高二 · 解析几何
7. 如图, 过抛物线 $y^{2}=2 p x(p>0)$ 的焦点 $F$ 的直线 $m$ 交抛物线于 $A, B$, 交其准线 $l$ 于点 $C$, 若 $|B C|=2|B F|,|A F|=3$, 则此抛物线的方程为 \$ \qquad \$

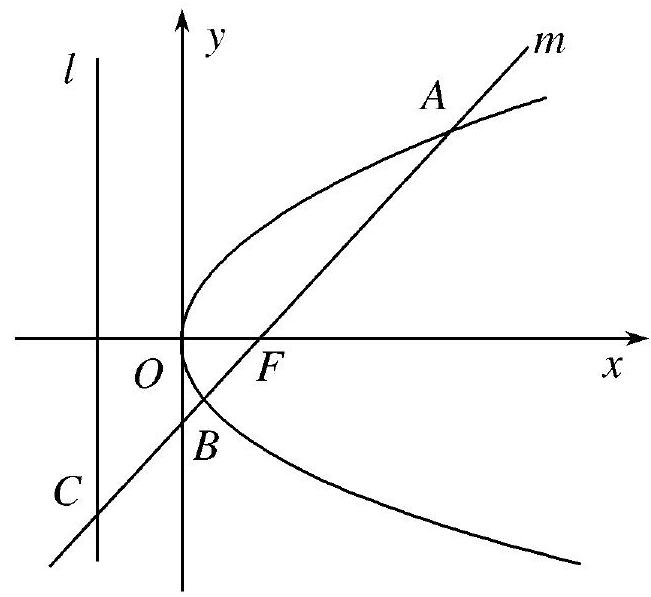
答案: $y^{2}=3 x$
解析: ：分别过点 $A, B$ 作 $A A_{1}, B B_{1}$ 垂直于 $l$, 且垂足分别为 $A_{1}$, $B_{1}$, 由已知条件 $|B C|=2|B F|$,

得 $|B C|=2\left|B B_{1}\right|, \quad \therefore \angle B C B_{1}=30^{\circ}$.

又 $\left|A A_{1}\right|=|A F|=3, \therefore|A C|=2\left|A A_{1}\right|=6$.

$\therefore|C F|=|A C|-|A F|=6-3=3$.

$\therefore F$ 为线段 $A C$ 的中点.

故 $F$ 到准线的距离 $p=\frac{1}{2}\left|A A_{1}\right|=\frac{3}{2}$,

故抛物线的方程为 $y^{2}=3 x$.